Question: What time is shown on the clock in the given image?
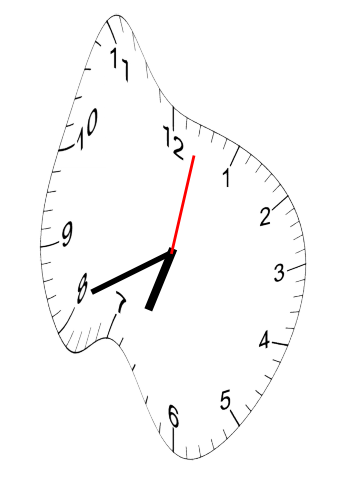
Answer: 06:41:02